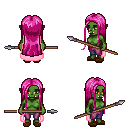
a pixel art fantasy rpg character, female body template, orc, green skin, pink cape, magenta pants, pink extra-long hairstyle, brown slippers, spear, four views (front, back, left, right), 2x2 character sprite sheet, small pixel art, hard edges, no anti-aliasing